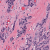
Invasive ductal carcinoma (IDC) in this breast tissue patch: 1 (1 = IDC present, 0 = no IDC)